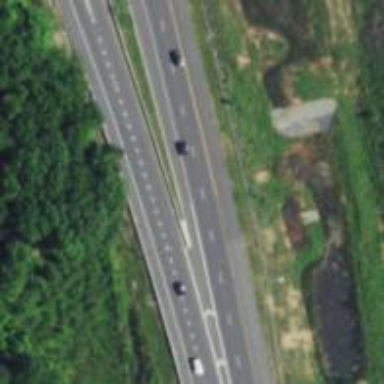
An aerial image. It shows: Asphalt motorway link.